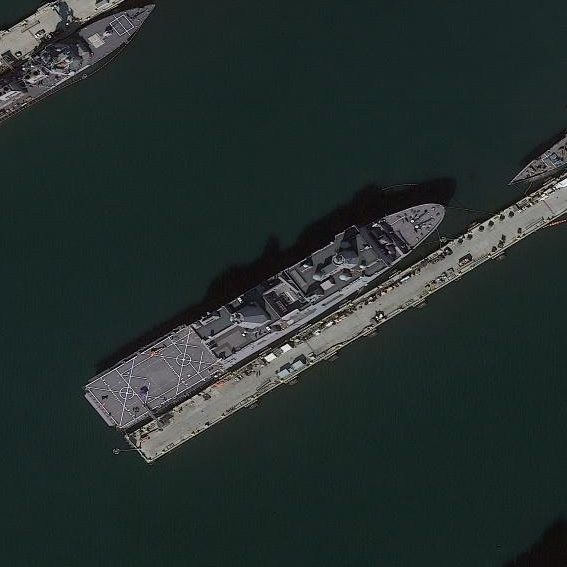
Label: San_Antonio-class_transport_dock